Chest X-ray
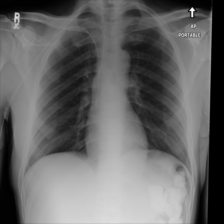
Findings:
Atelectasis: negative
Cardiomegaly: negative
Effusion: negative
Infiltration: negative
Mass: negative
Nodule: negative
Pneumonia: negative
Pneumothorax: negative
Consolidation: negative
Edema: negative
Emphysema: negative
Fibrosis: negative
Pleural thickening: negative
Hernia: negative